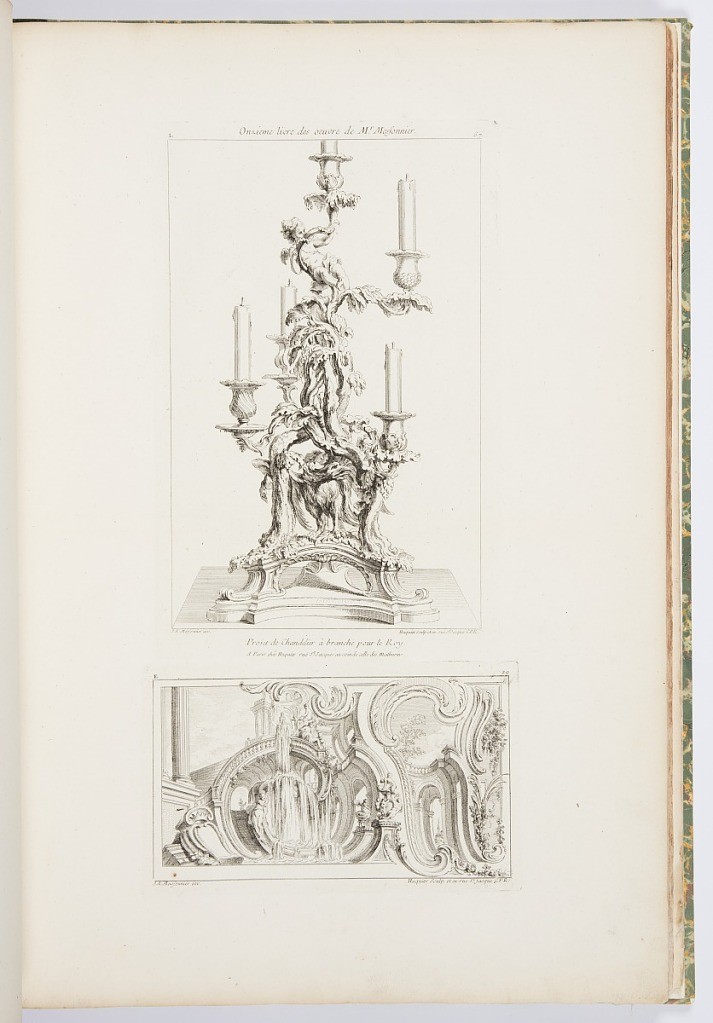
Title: Onzieme livre des oeuvre de Mr. Meissonnier/Projet de Chandelier à branche pour le Roy.
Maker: Juste-Aurèle Meissonnier, French, b. Italy, 1695–1750
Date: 1740
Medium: Engraving on white laid paper
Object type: Print
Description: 1921-6-212-28-a: Title page for the eleventh book of the work of Me...;     1921-6-212-28-b: 1st state. Central fountain with river god at left...